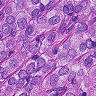
Metastatic tissue present: yes